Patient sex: M
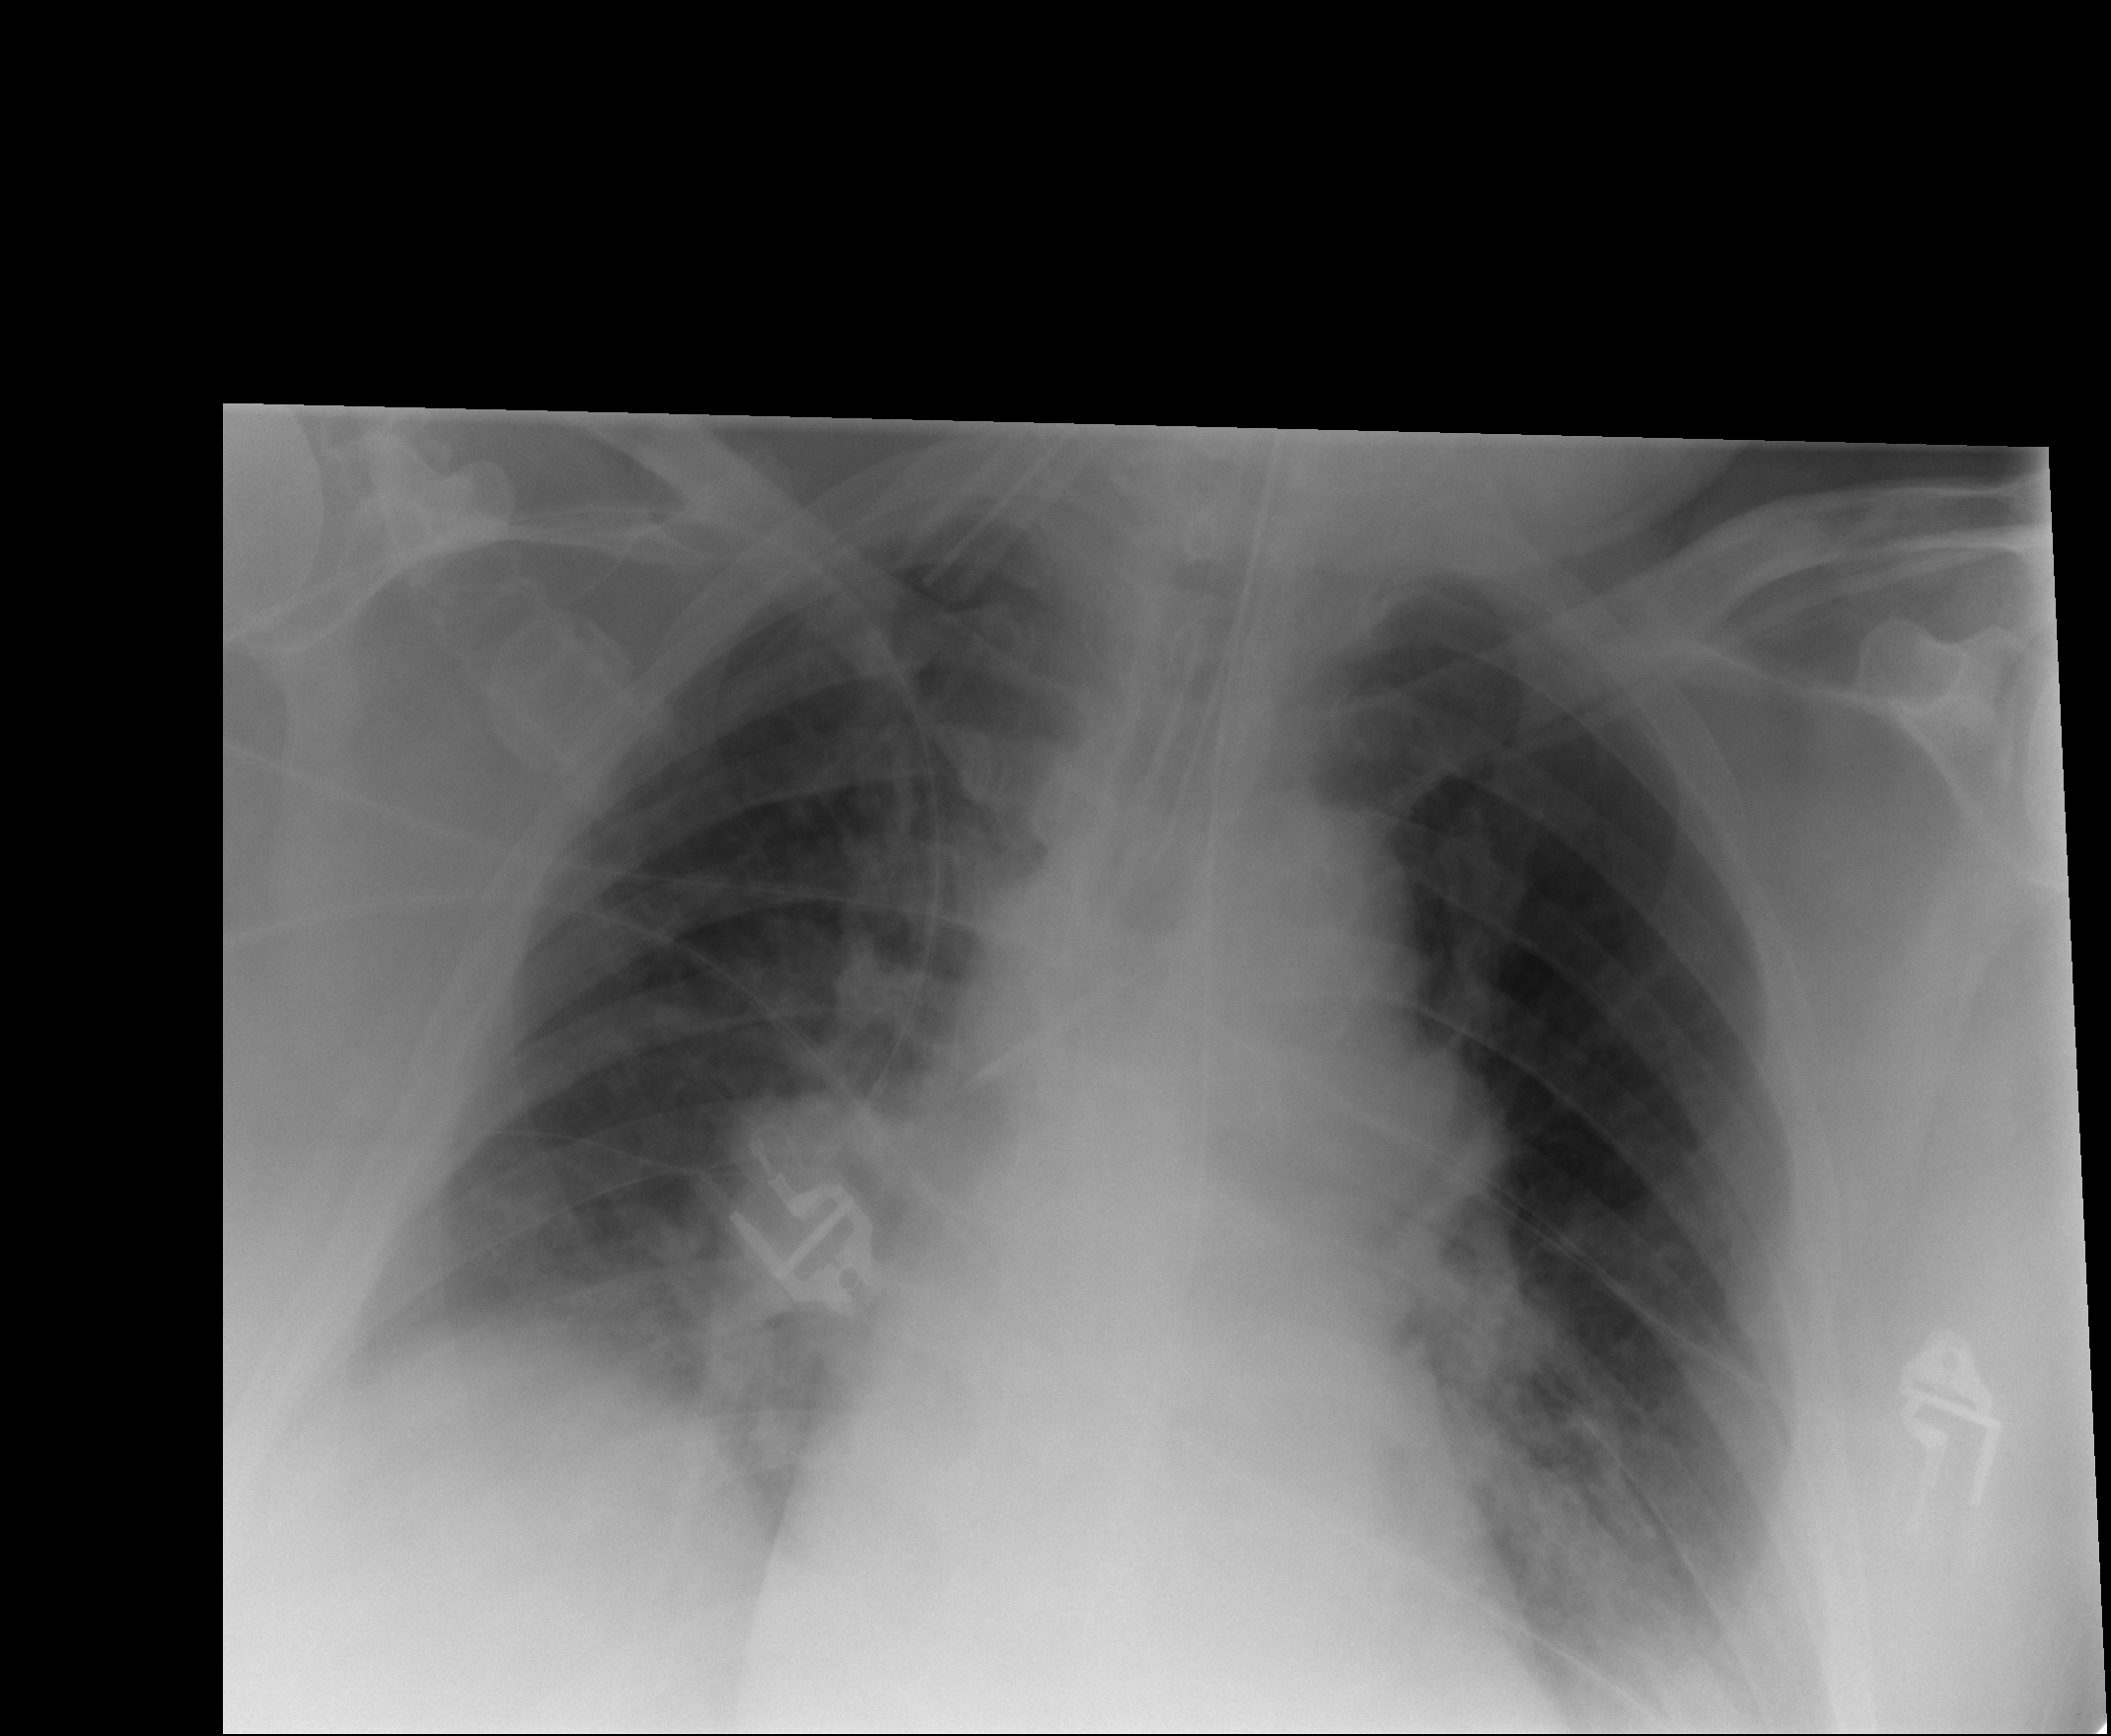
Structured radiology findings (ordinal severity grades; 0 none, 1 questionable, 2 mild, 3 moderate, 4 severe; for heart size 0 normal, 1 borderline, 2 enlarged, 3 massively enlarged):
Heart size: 1
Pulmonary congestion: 2
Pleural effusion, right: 0
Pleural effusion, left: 0
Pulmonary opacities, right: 1
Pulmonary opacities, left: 1
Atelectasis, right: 2
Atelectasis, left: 2